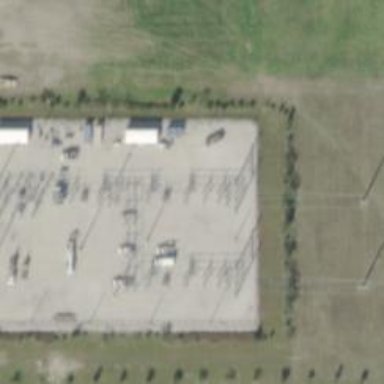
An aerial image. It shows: Switch for power supply.